高一 · 立体几何学
$E 、 F 、 G$ 分别是正方体 $A B C D-A_{1} B_{1} C_{1} D_{1}$ 的棱 $A B, B C, B_{1} C_{1}$ 的中点, 则下列命题中的真命题是 \$ \qquad \$ (写出所有真命题的序号).

(1)以正方体的顶点为顶点的三棱雉的四个面中最多可以四个面都是直角三角形;

(2) 点 $P$ 在直线 $F G$ 上运动时,总有 $A P \perp D E$ ；

(3) 点 $Q$ 在直线 $B_{1} C_{1}$ 上运动时,三棱雉 $A-D_{1} Q C$ 的体积是定值;

(4)若 $M$ 是正方体的面 $A_{1} B_{1} C_{1} D_{1}$, (含边界) 内一动点,且点 $M$ 到点 $D$ 和 $C_{1}$ 的距离相等,则点 $M$ 的轨迹是一条线段.
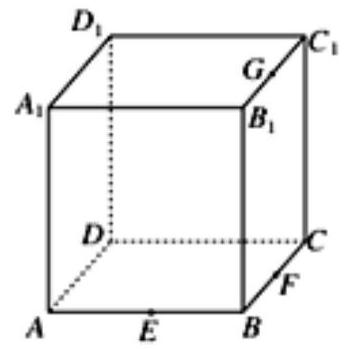
答案: )(2)(4)
解析: 【分析】

根据题意画出正方体 $A B C D-A_{1} B_{1} C_{1} D_{1}$.

根据图像可知 $B_{1}-A B D$ 四个面都是直角三角形,(1)对;根据图象易证 $D E \perp$ 面 $A A_{1} C_{1} F$,所以不论点 $P$ 在直线 $F G$ 上如何运动, 总有 $A P \perp D E$, (2)对; 根据等体积关系有 $V_{A-D_{1} Q C}=V_{Q-A D, C}$, 面 $A D_{1} C$ 不变,但高在变,所以三棱雉 $A-D_{1} Q C$ 的体积不是定值,(3)错; (4) 以 $D_{1} C_{1}$ 为 $x$ 轴, 以 $D_{1} A_{1}$ 为 $y$ 轴建平面直角坐标系, 设 $M(x, y)$, 棱长为 1 . 根据距离公式可得 $D M=\sqrt{x^{2}+y^{2}+1}, D_{1} C=\sqrt{x^{2}+y^{2}+1-2 x}$. 且 $D M=D_{1} C, M$ 的轨迹是线段 $A_{1} D_{1}$.4)对.

【详解】

解:画出正方体 $A B C D-A_{1} B_{1} C_{1} D_{1}$.

(1)四面体及 $B_{1}-A B D$ 四个面都是直角三角形,(1)对;

(2)在平面 $A B C D$ 中有 $D E \perp A F$, 又正方体中 $D E \perp A A_{1}$, 从而可以得到 $D E \perp$ 面 $A A_{1} C_{1} F$, 所以不论点 $P$ 在直线 $F G$ 上如何运动, 总有 $A P \perp D E$,(2)对;

(3)因为 $V_{A-D_{1} Q}=V_{Q-A D_{1} C}$, 面 $A D_{1} C$ 不变, 底面面积不变, 点 $Q$ 在直线 $B_{1} C_{1}$ 上运动时, 点 $Q$到平面 $A D_{1} C$ 的距离在变,即高在变,所以三棱雉 $A-D_{1} Q C$ 的体积不是定值,(3)错;

(4) 以 $D_{1} C_{1}$ 为 $x$ 轴,以 $D_{1} A_{1}$ 为 $y$ 轴在平面 $A_{1} B_{1} C_{1} D_{1}$ 所在平面建平面直角坐标系, 设 $M(x, y)$, 棱长为 1 . 则 $D M=\sqrt{D_{1} M^{2}+D D_{1}^{2}}=\sqrt{x^{2}+y^{2}+1}, D_{1} C=\sqrt{(1-x)^{2}+y^{2}}$ $=\sqrt{x^{2}+y^{2}+1-2 x}$. 因为 $D M=D_{1} C$, 所以 $x=0$, 即 $M$ 的轨迹是线段 $A_{1} D_{1}$. (4) 对.故答案为: (1)(2)(4)

【点睛】

本题考查空间线面位置关系的判断,考查椎体体积等基础知识,考查空间想象力、推理论证能力.